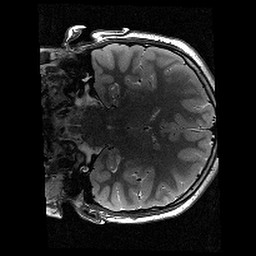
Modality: T2w
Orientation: coronal
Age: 12
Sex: female
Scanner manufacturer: siemens
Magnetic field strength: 3 T
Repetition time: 9.23 s
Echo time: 0.067 s